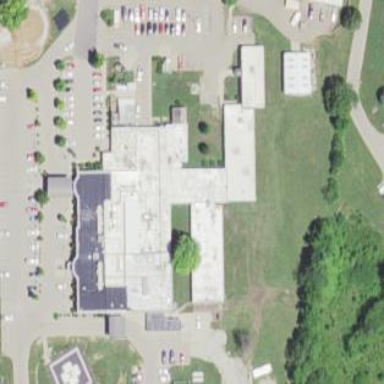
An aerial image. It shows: Hospital building.